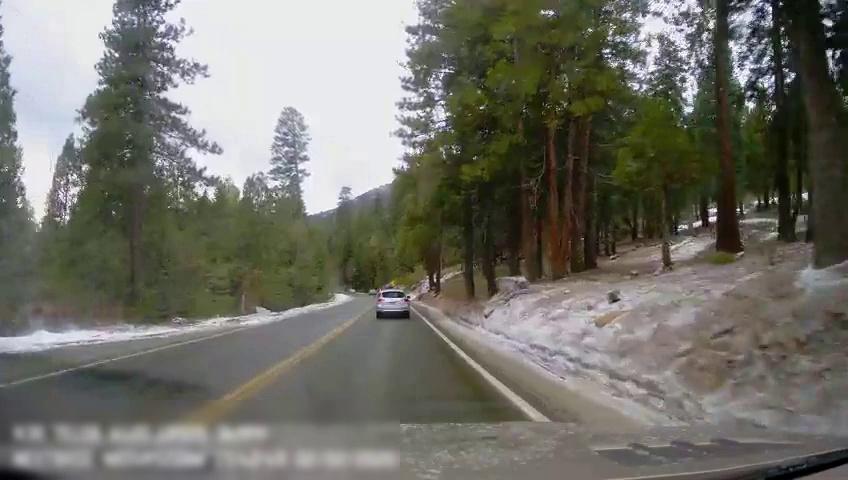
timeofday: Day
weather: Cloudy
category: Drivable Space
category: Vehicles | Car
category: Lanes | Current Lane
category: Lanes | Current Lane
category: Lanes | Opposite Lane
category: Lanes | Opposite Lane